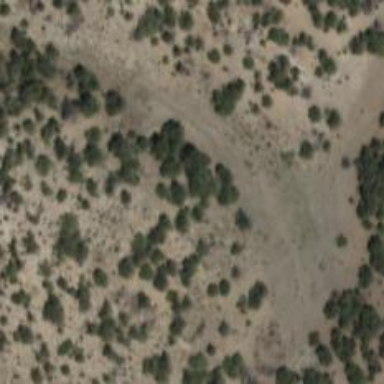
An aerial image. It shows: Patch of scrub vegetation.